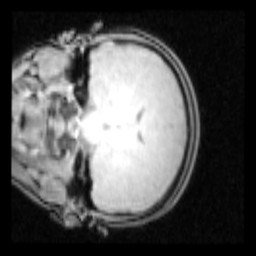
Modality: PDw
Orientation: coronal
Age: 10
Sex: male
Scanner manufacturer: siemens
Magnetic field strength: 3 T
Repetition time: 0.25 s
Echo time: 0.00103 s